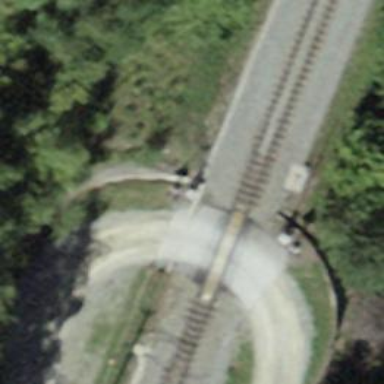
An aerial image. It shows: Narrow-gauge railway track electrified by contact line.